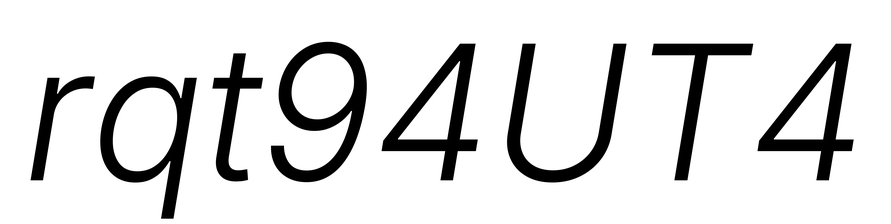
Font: Inter-Italic_Light_Italic